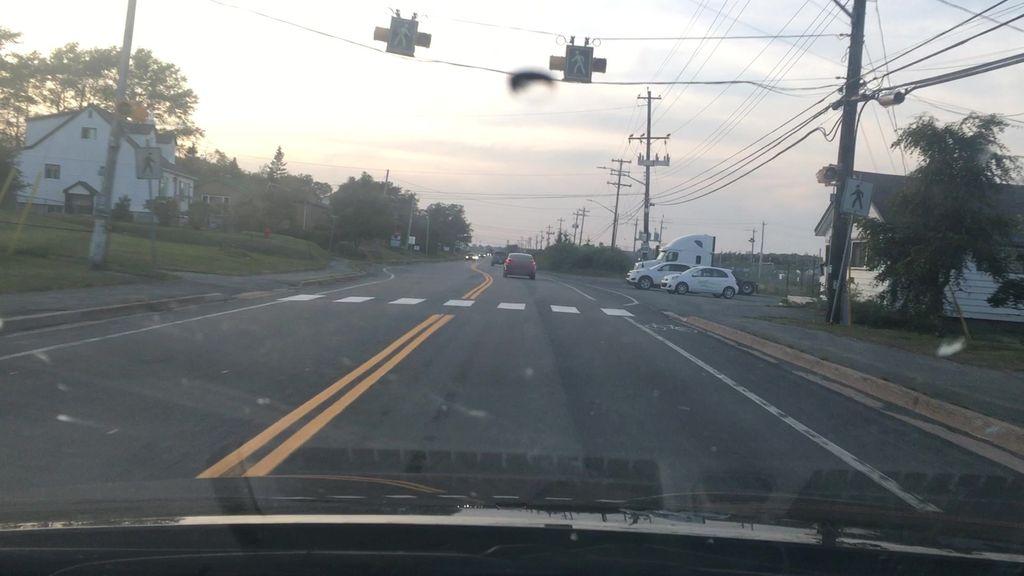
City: halifax